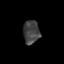
Tissue: prostate
Cell type: T cells
Senescence score: 0.3344
Nuclear area (px): 368
Mean DAPI intensity: 67.59